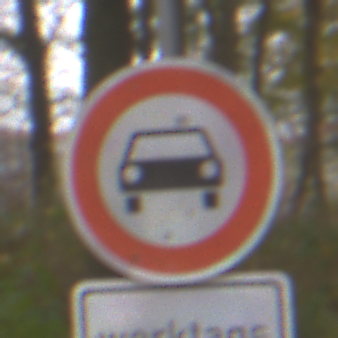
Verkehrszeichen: VerbotKraftwagen
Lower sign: ZeitangabenMitBeschraenkungAufWochentage1
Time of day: Midday
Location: Outdoor (Nature)
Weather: Overcast
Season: NotSpecified
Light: Natural